Question: Is there a way to identify in column L if any of the cells between C and K contain a number greater or smaller than zero?
If yes it should return TRUE if not it should return FALSE. So in the example picture rows number 4 and 6 should return FALSE and rows number 1,2,5 should return TRUE.

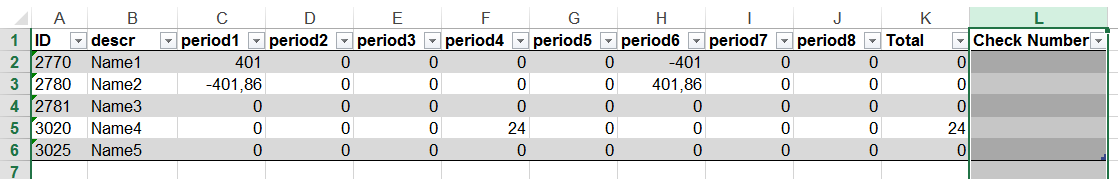
Answer: In L2 you could use a formula like this:
'''
=IF(OR(C2<>0;D2<>0;E2<>0;F2<>0;G2<>0;H2<>0;I2<>0;J2<>0;K2<>0);TRUE;FALSE)
'''
and then just drag it down.
It will Return TRUE if there is a Value uneven 0 otherwise it will return FALSE.